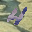
Label: 4